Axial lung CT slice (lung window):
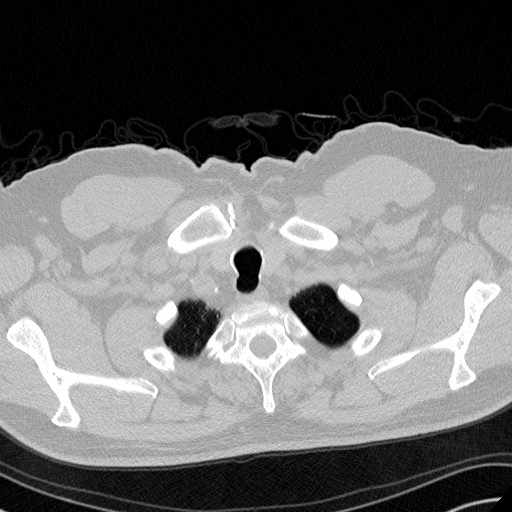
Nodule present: no